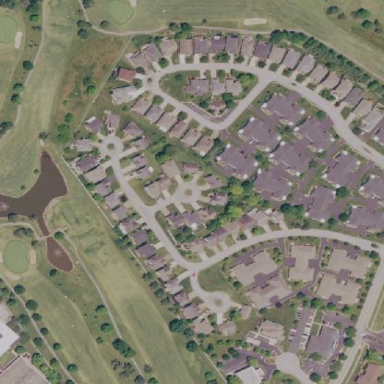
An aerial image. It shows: Golf course surrounded by greenery.